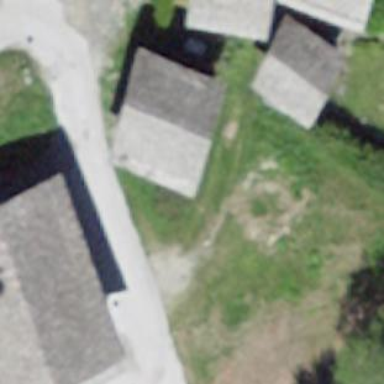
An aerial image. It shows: Building with tiled roof.